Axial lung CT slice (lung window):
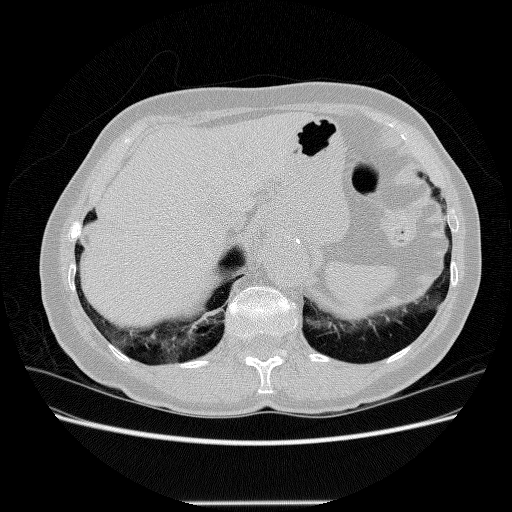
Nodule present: no